Aerial crown-view tile of a tropical tree (Barro Colorado Island, Panama), acquired 20250715:
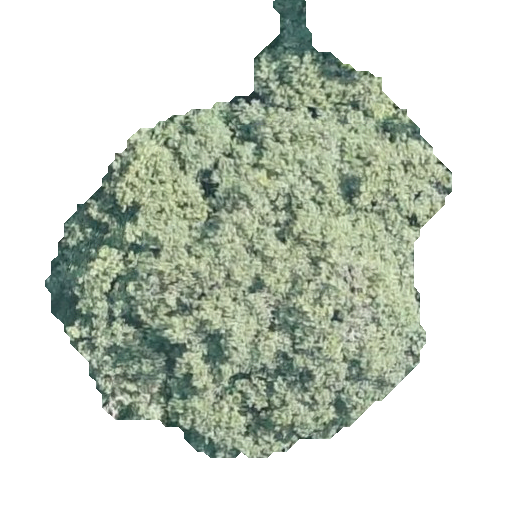
Species: Apeiba membranacea
GBIF accepted scientific name: Apeiba membranacea
Crown area: 171.702 m²